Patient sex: M
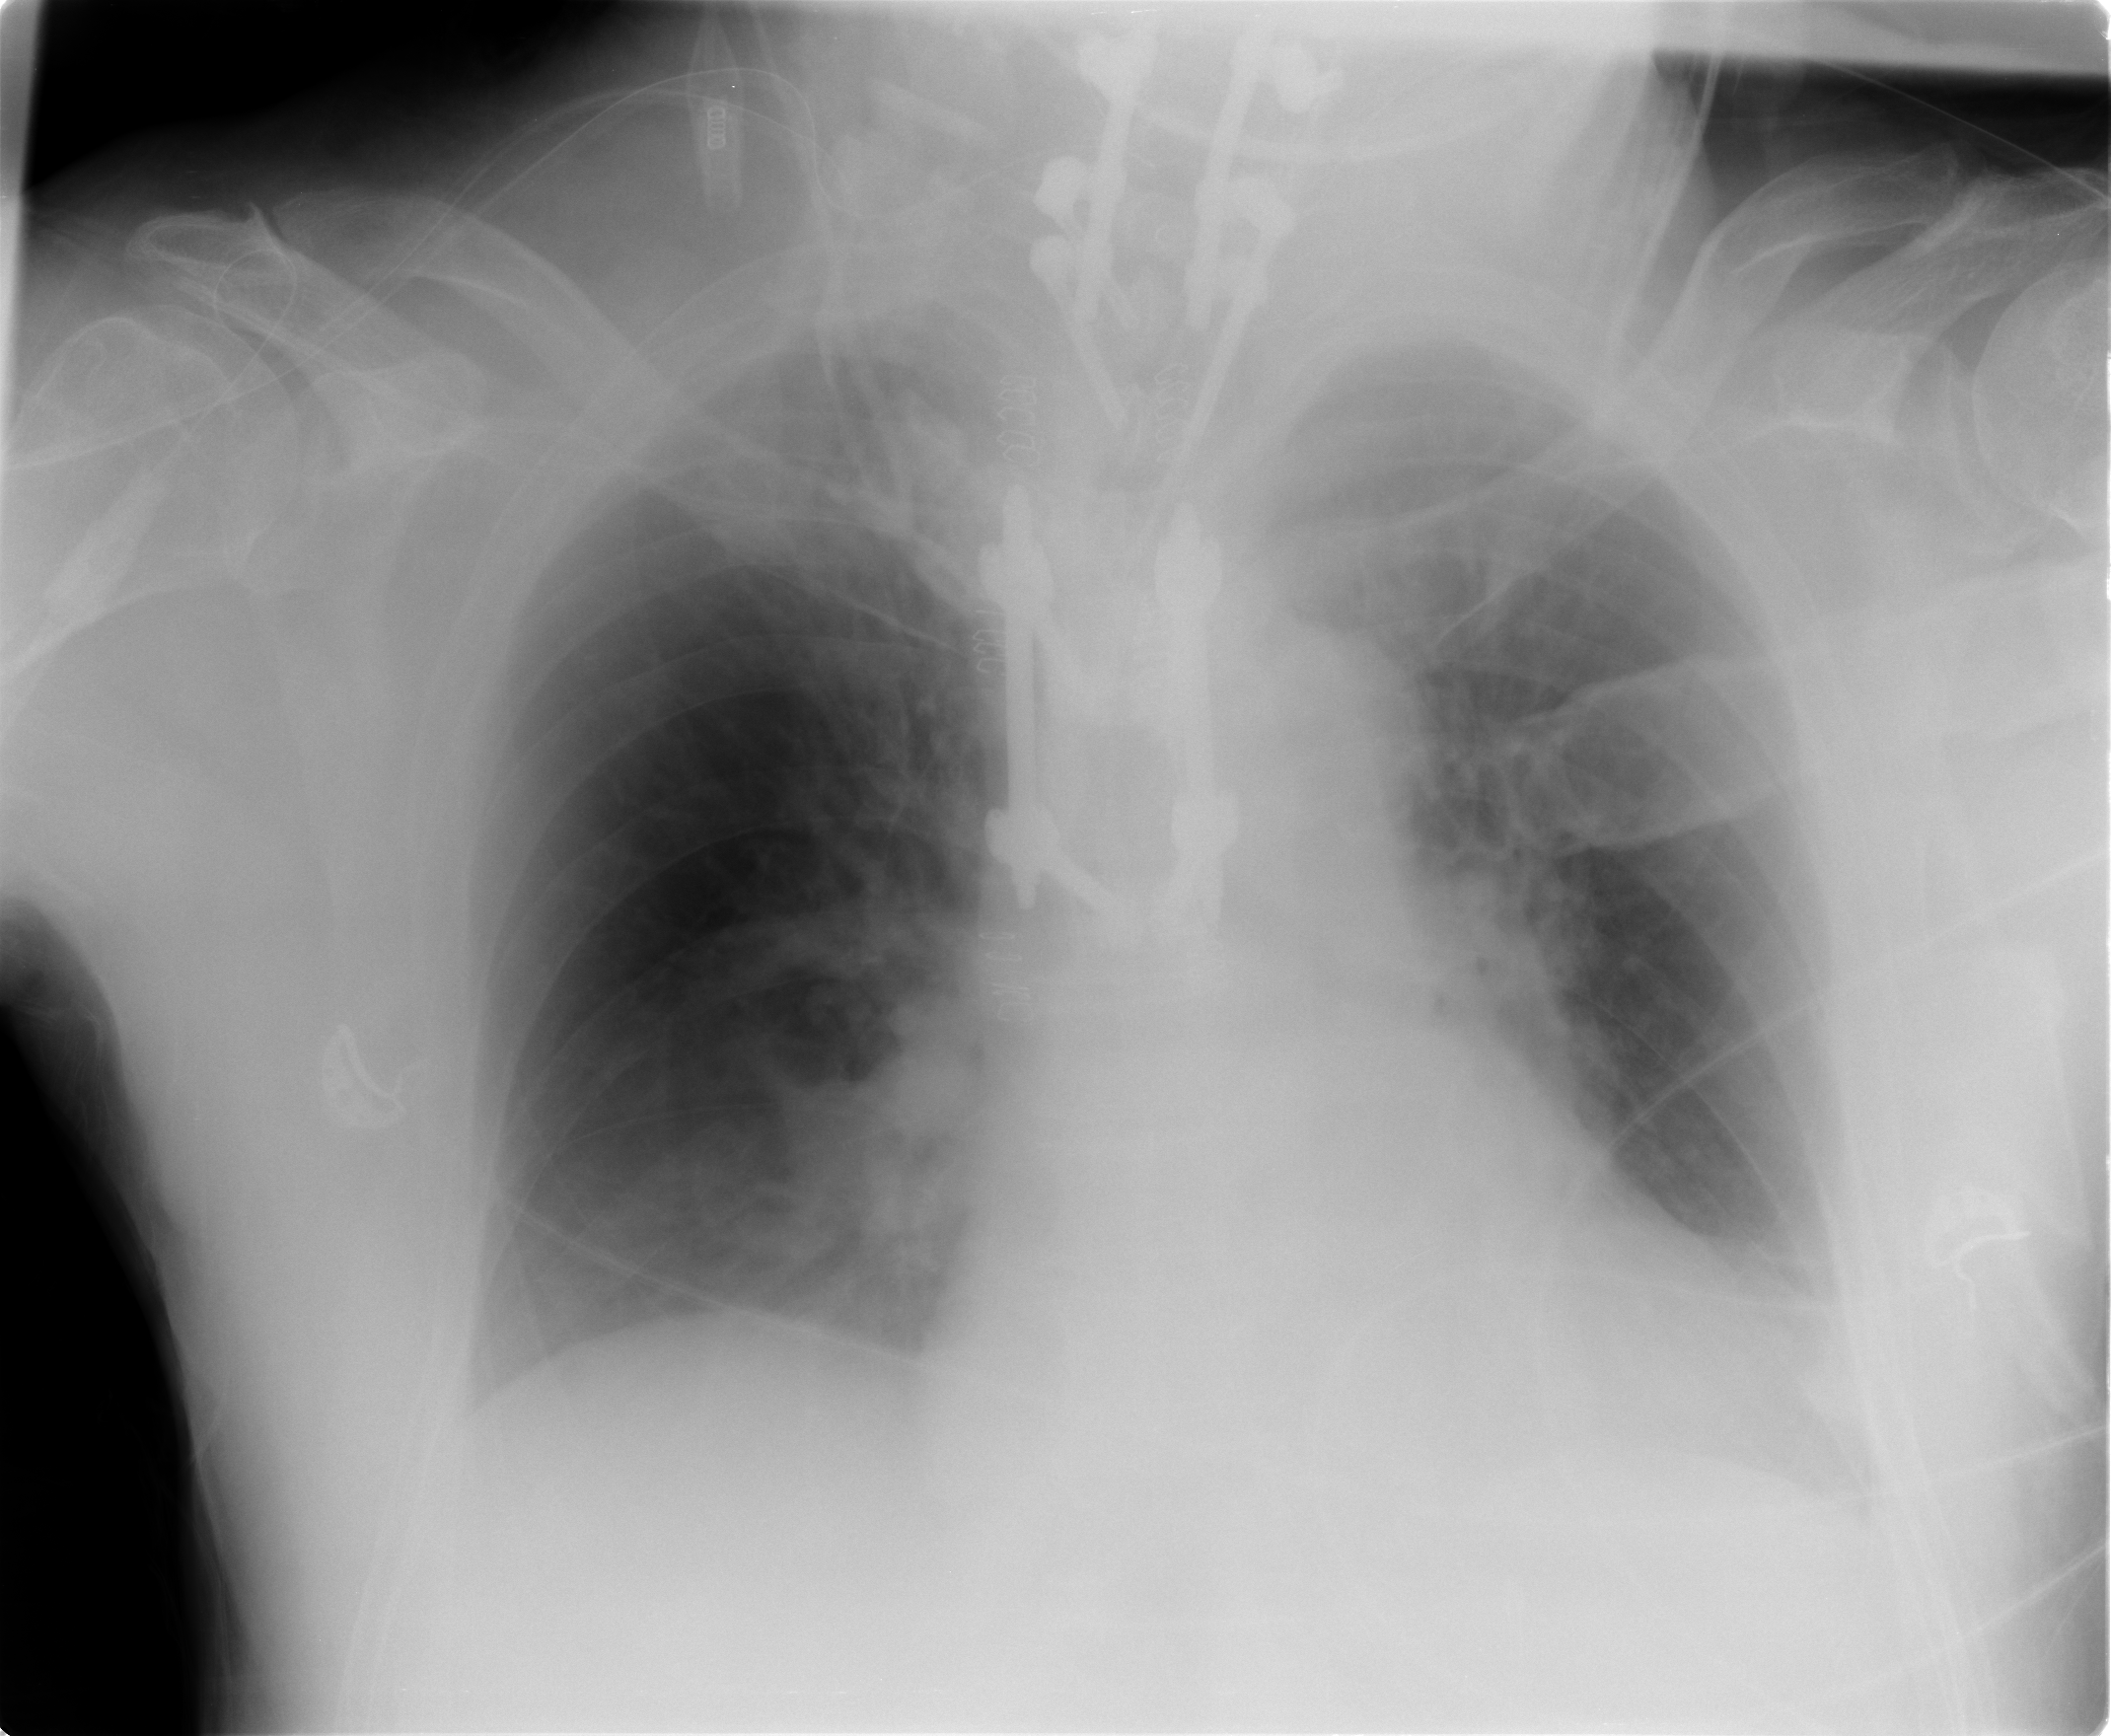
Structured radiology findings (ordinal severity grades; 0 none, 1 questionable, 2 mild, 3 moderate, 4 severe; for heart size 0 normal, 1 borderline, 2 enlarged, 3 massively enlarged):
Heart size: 1
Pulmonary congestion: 1
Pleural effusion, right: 0
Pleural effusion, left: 0
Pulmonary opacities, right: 1
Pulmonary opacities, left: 0
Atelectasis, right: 0
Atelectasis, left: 2